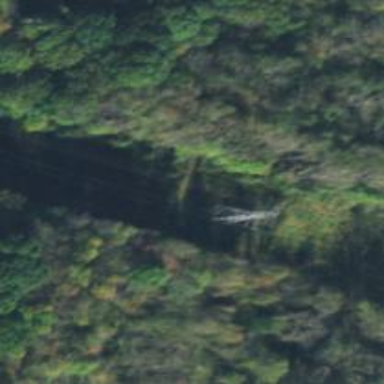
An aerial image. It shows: Lattice structure tower used for power transmission.